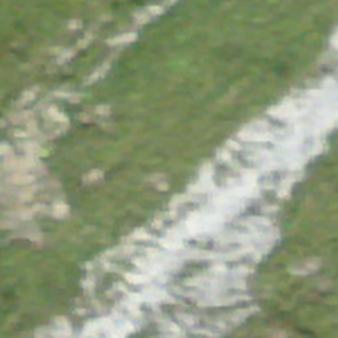
Label: other